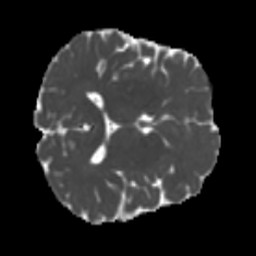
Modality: MD
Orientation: axial
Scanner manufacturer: siemens
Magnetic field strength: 3 T
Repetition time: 4 s
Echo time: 0.0594 s